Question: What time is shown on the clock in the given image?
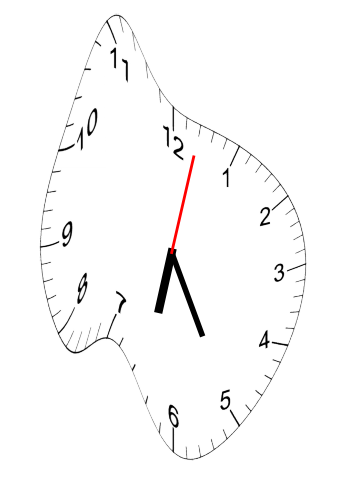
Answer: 06:25:02